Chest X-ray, AP view. Patient: 5 years old, sex M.
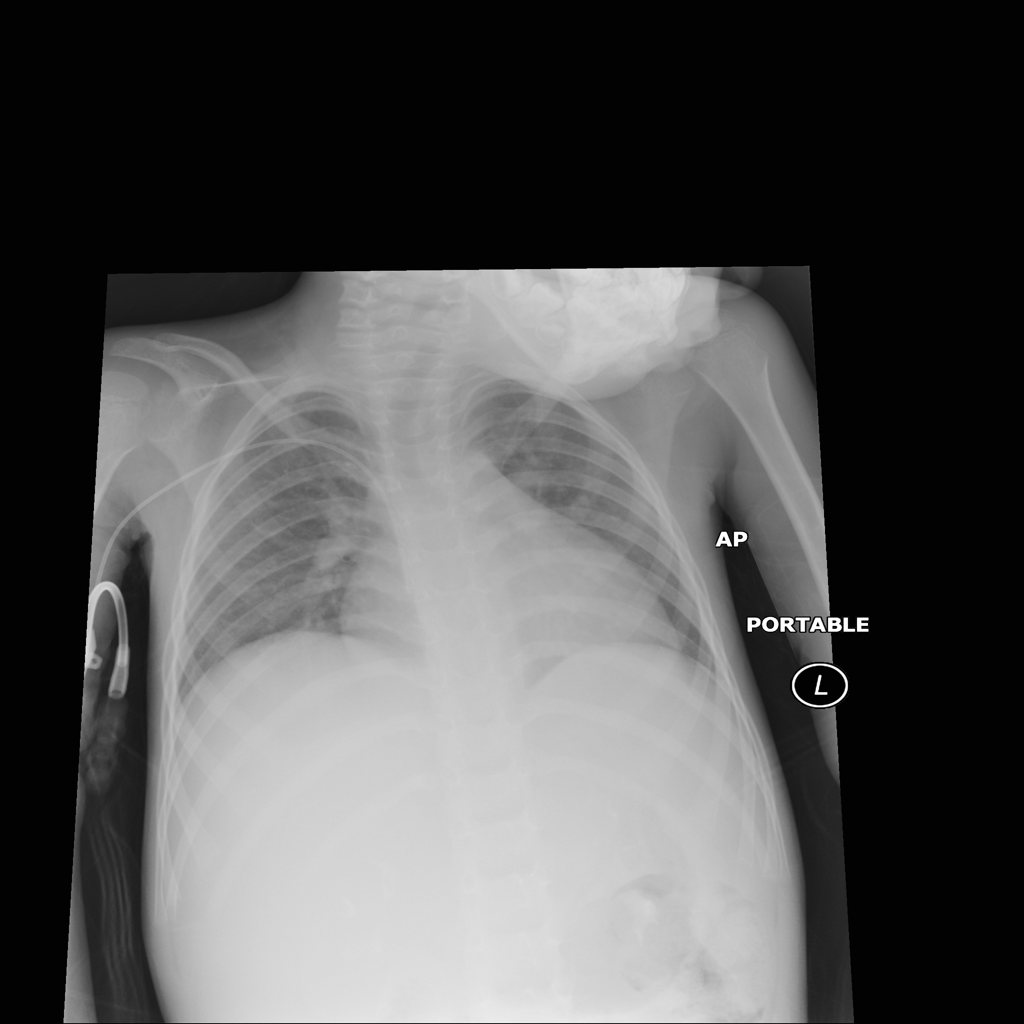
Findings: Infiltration